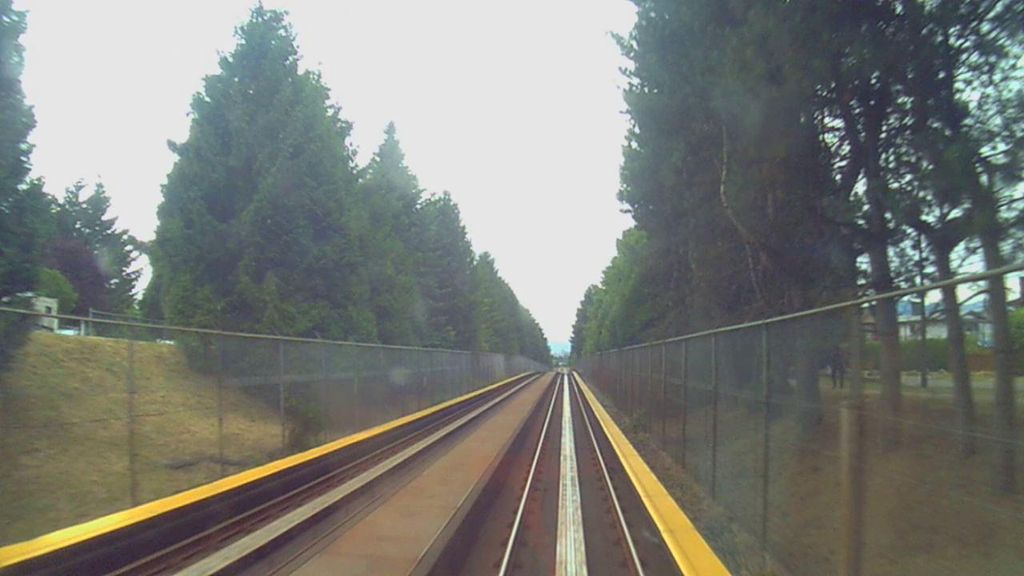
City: vancouver